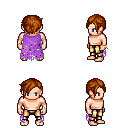
a pixel art fantasy rpg character, male body template, human, light skin, maroon tattered cape, gold greaves, brunette pixie cut hairstyle, bracelets, four views (front, back, left, right), 2x2 character sprite sheet, small pixel art, hard edges, no anti-aliasing